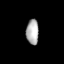
Tissue: lung
Cell type: Endothelial cells
Senescence score: 0.5755
Nuclear area (px): 308
Mean DAPI intensity: 174.529